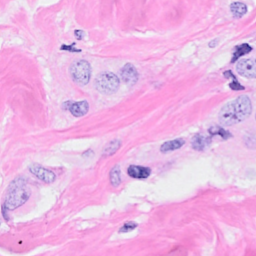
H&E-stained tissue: Breast